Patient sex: M
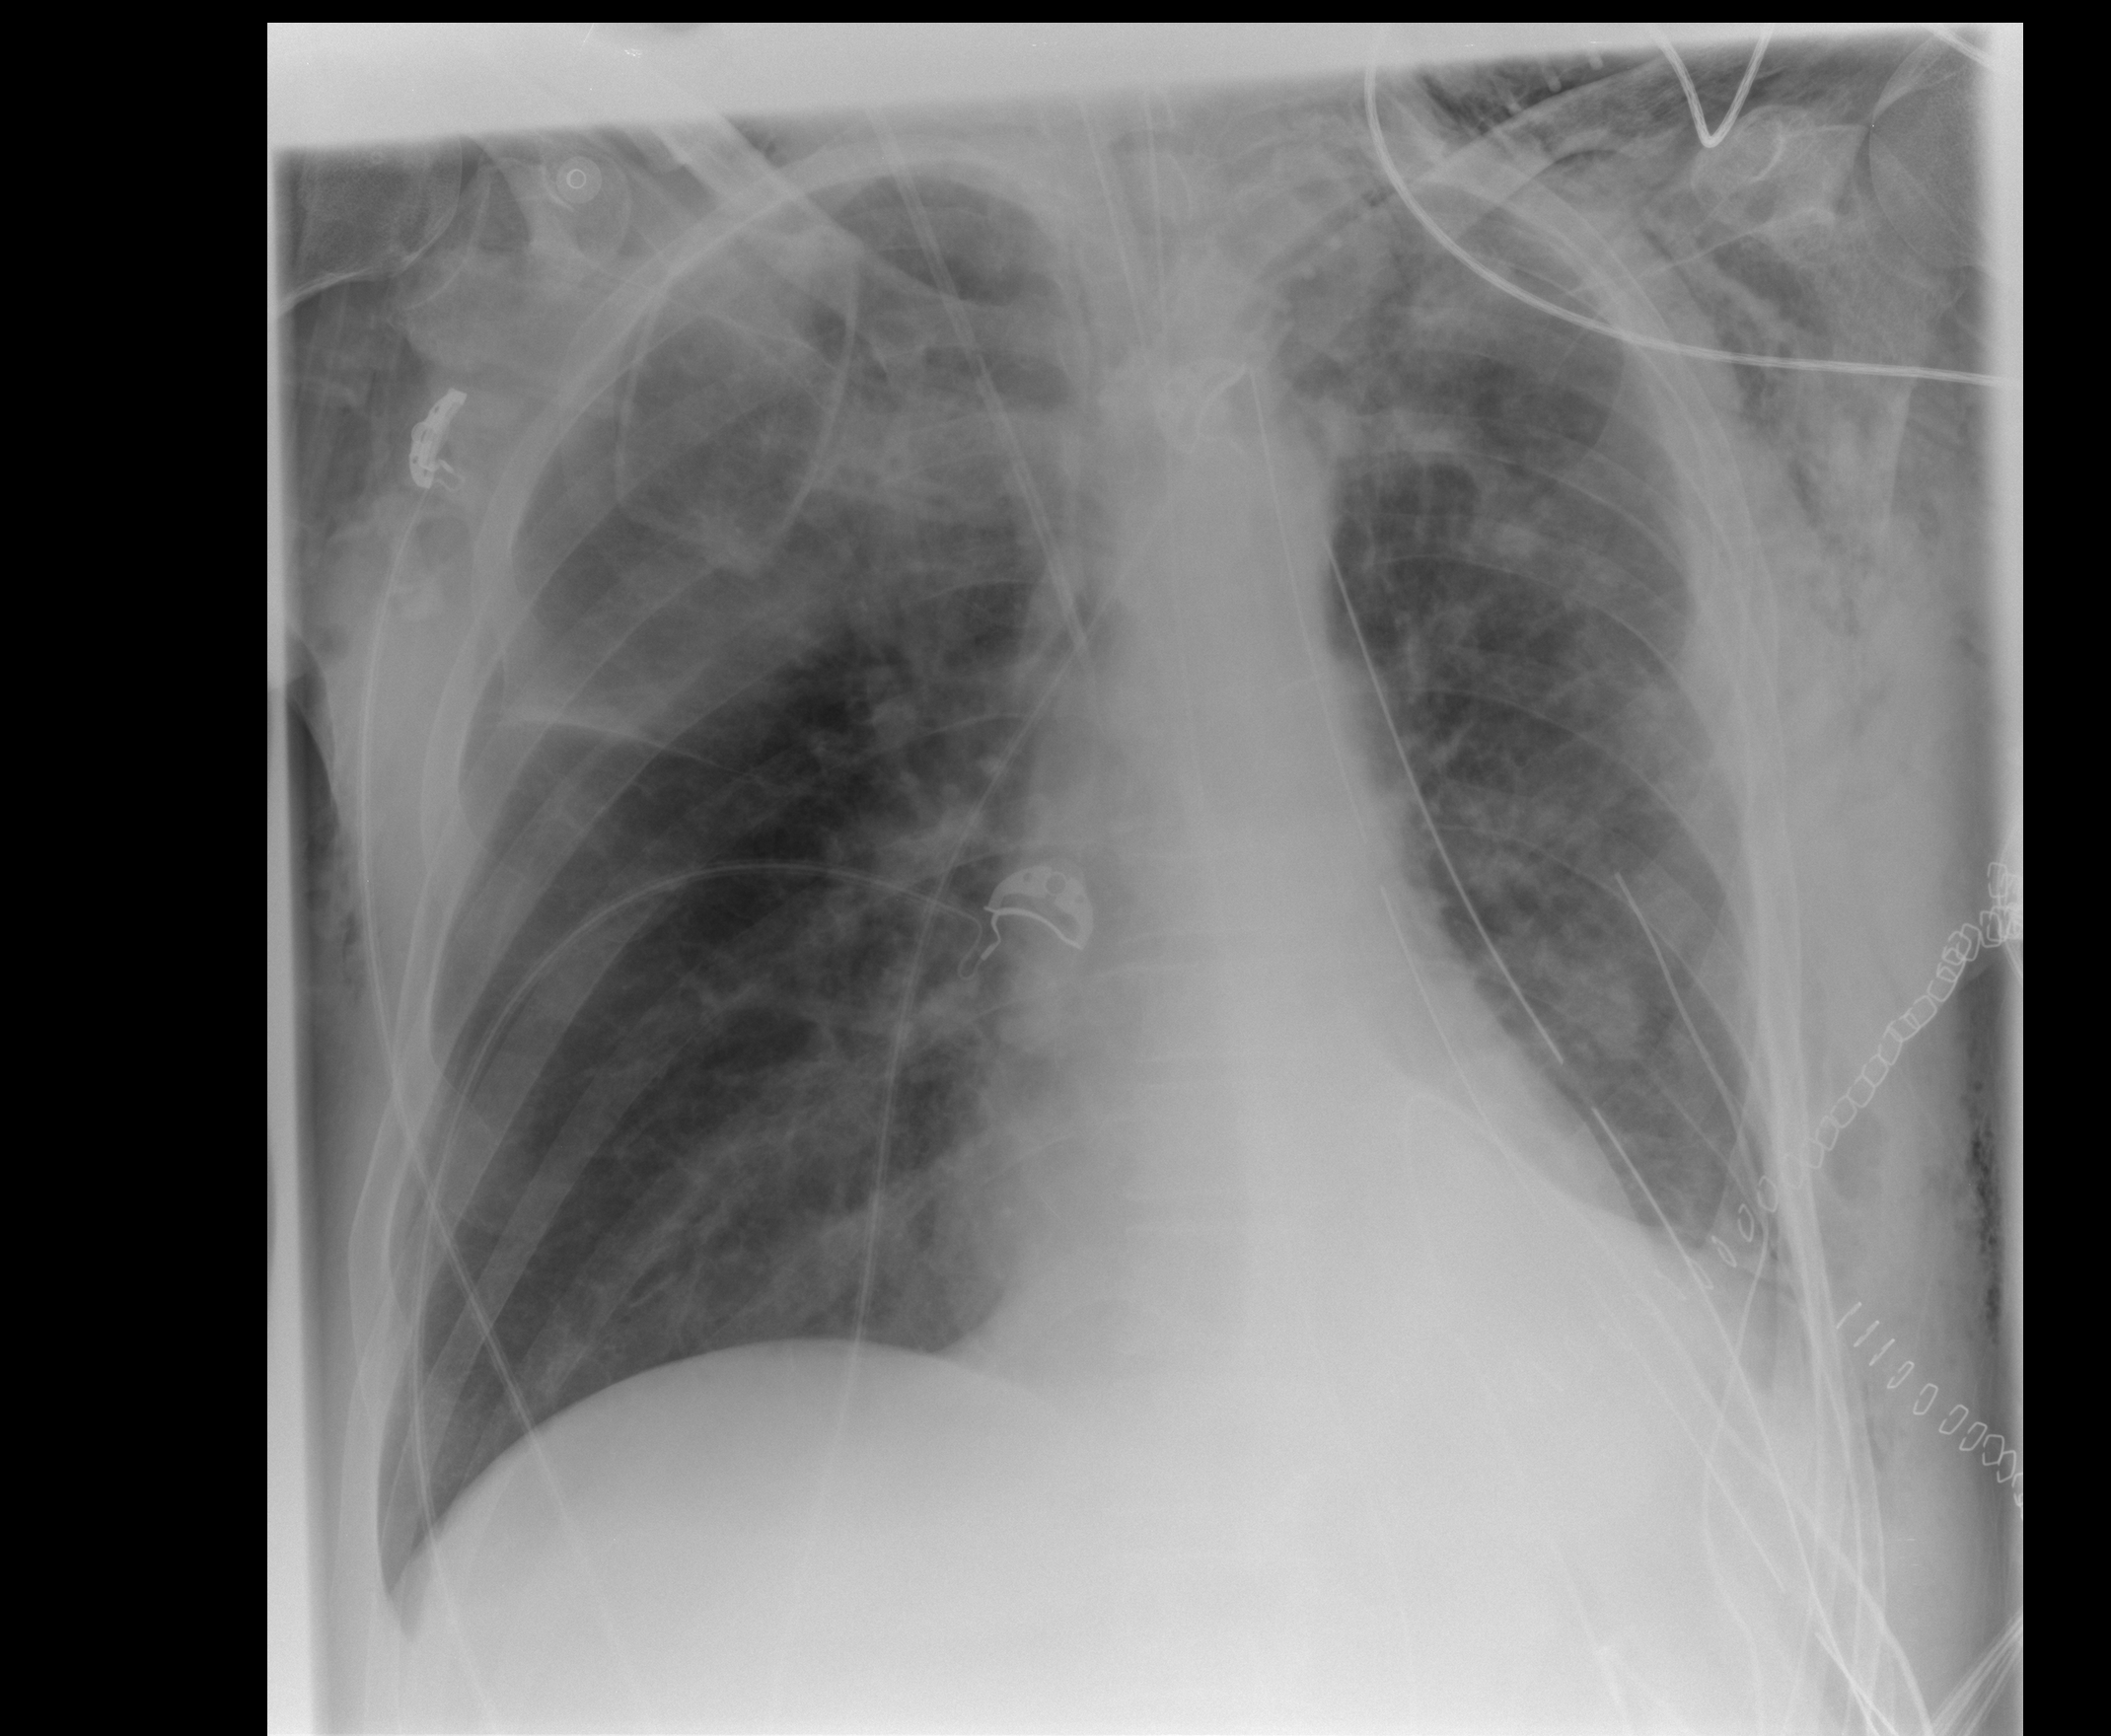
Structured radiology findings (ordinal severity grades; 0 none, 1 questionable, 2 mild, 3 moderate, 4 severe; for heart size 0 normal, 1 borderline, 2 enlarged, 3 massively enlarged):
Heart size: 0
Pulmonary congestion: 1
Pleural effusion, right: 0
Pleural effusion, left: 2
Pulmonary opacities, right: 2
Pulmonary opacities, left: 2
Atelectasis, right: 1
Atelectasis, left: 2